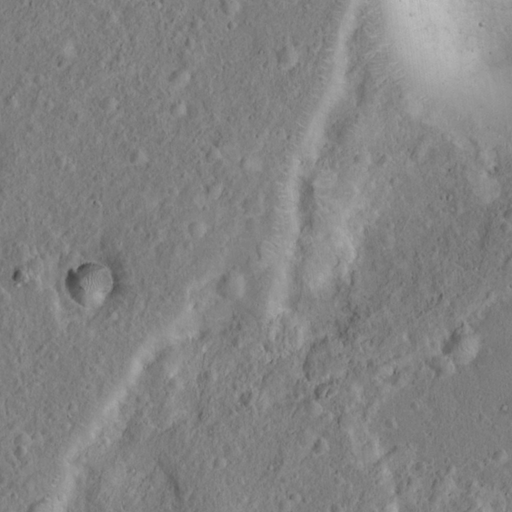
Objects detected: cone